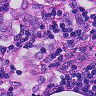
Metastatic tissue present: yes